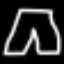
Label: pants